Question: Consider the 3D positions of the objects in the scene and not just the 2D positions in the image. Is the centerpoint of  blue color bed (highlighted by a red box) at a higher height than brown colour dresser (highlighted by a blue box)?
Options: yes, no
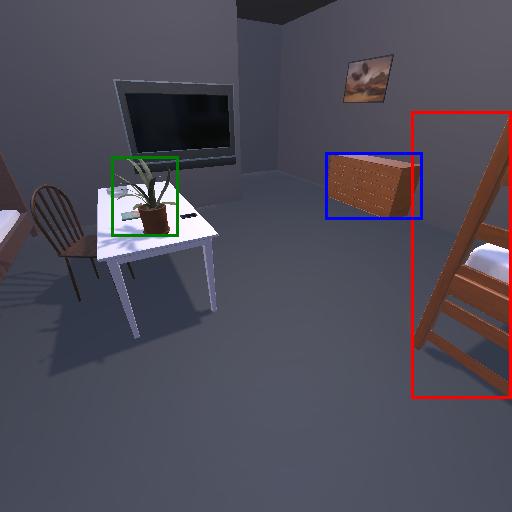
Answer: yes